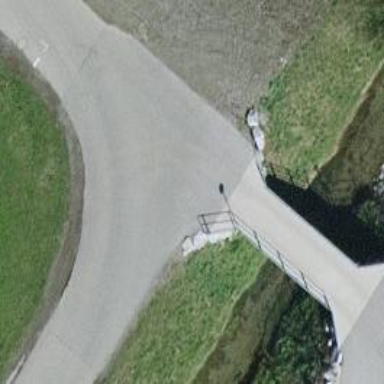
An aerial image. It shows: Residential road with asphalt surface that includes bridge.